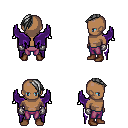
a pixel art fantasy rpg character, male body template, human, dark skin, purple wings, magenta pants, gray long mohawk hairstyle, metal gloves, brown shoes, four views (front, back, left, right), 2x2 character sprite sheet, small pixel art, hard edges, no anti-aliasing